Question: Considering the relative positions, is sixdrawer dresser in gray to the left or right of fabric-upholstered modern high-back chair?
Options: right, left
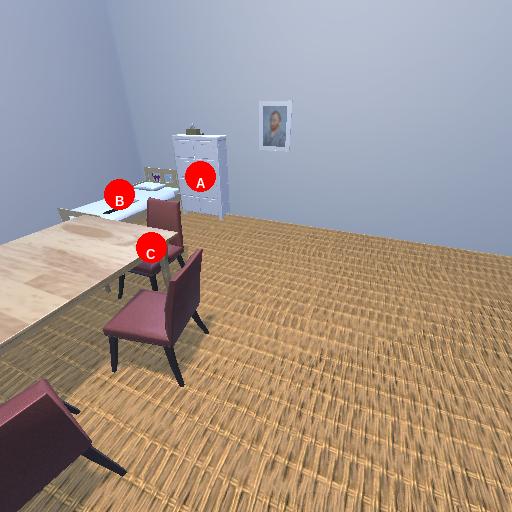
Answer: right